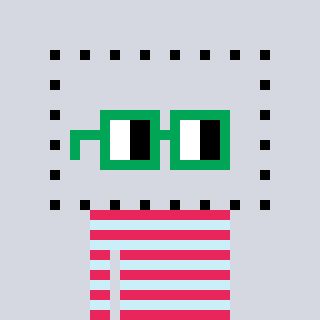
a pixel art character with square green glasses, a void-shaped head and a cold-colored body on a cool background